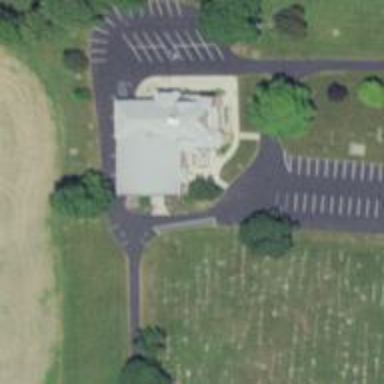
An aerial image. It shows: Place of worship.